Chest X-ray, PA view. Patient: 46 years old, sex F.
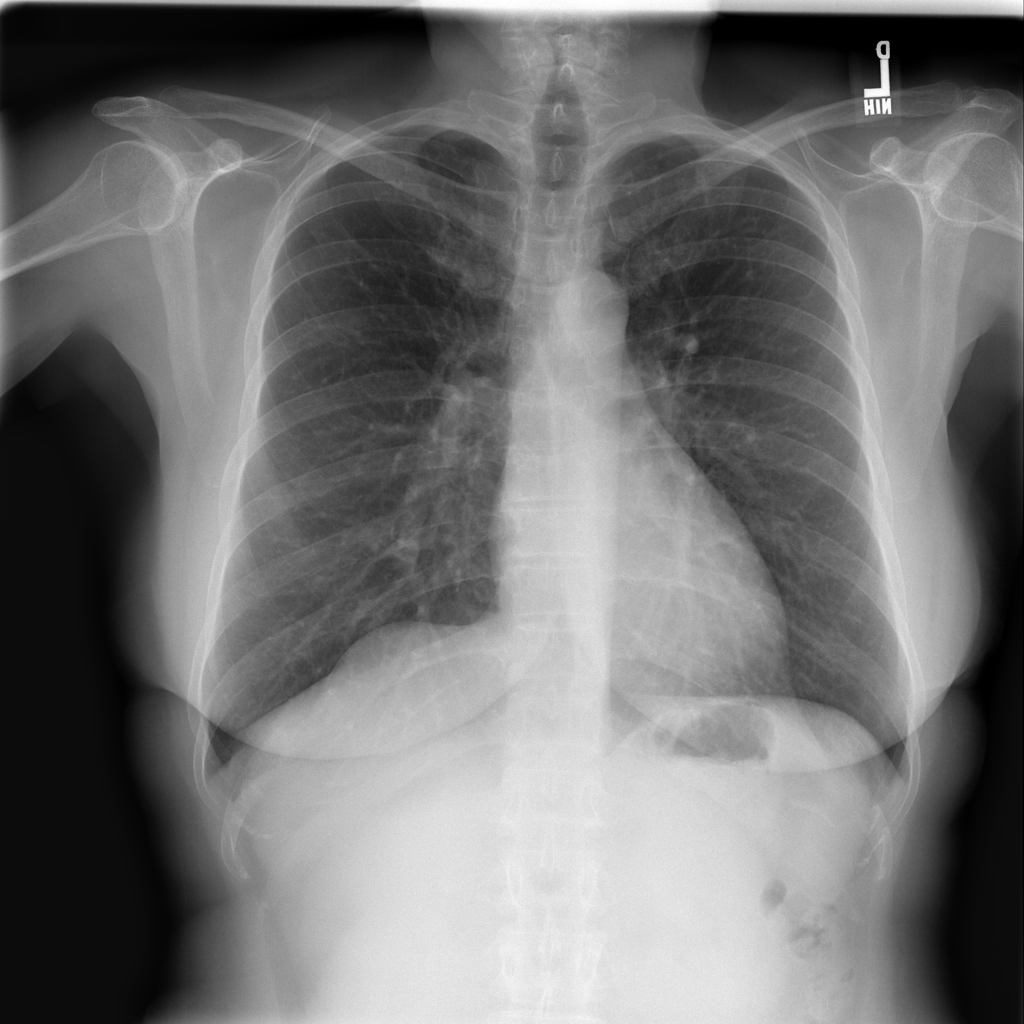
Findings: No Finding